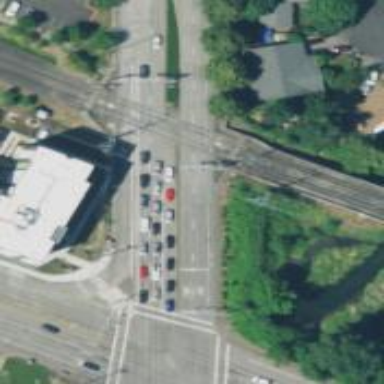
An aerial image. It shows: Light rail railway with electrified contact lines on embankment.